Question: I have two tables in SQL Server 'GRV' and 'GIV' with these columns:
- -
Query is as follows:
'''
select
GRV.ProductID, GRV.ProductName, GRV.Unit, GRV.ReceivedQTY,
GIV.ProductID, GIV.ProductName, GIV.Unit, GIV.Quantity
from
GRV
full outer join
GIV on GRV.ProductID = GIV.ProductID
'''
This is what I am getting:

The problem is the rows of red font are not actually in my 'GIV' table. What I want is only actual data of table should combine as it is. 'GRV' on right side and 'GIV' on left side without even rows indicating 'null'.
Is there any option available? The reason I need this to create a stock ledger Crystal Report where I can show all transactions of received and issue quantity date wise and generate closing balance in the end. Please help me in this regard.
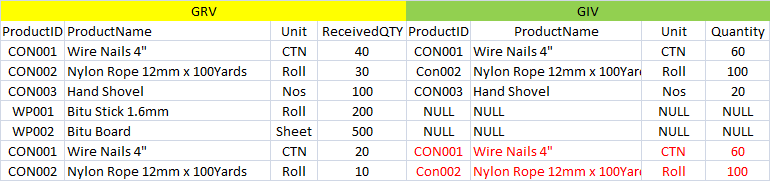
Answer: Your question is missing a clear "expected result".
Here are some options that might help you.
'''
create table ItemIssued
(
ProductId nvarchar(5),
Quantity int
);
insert into ItemIssued (ProductId, Quantity) values
('P0001', 100),
('P0002', 50),
('P0004', 1);
create table ItemReceived
(
ProductId nvarchar(5),
Quantity int
);
insert into ItemReceived (ProductId, Quantity) values
('P0002', 55),
('P0003', 200);
'''
With 'null'.
'''
select i.ProductId as ProductId,
i.Quantity as Quantity,
r.ProductId as ProductId,
r.Quantity as Quantity
from ItemIssued i
full join ItemReceived r
on r.ProductId = i.ProductId;
'''
Without 'null'.
'''
select coalesce(i.ProductId,'') as ProductId,
coalesce(convert(nvarchar(5), i.Quantity),'') as Quantity,
coalesce(r.ProductId,'') as ProductId,
coalesce(convert(nvarchar(5), r.Quantity),'') as Quantity
from ItemIssued i
full join ItemReceived r
on r.ProductId = i.ProductId;
'''
Tables next to each other.
'''
with ctei as
(
select row_number() over(order by i.ProductId) as RowNum,
i.ProductId,
i.Quantity
from ItemIssued i
),
cter as
(
select row_number() over(order by r.ProductId) as RowNum,
r.ProductId,
r.Quantity
from ItemReceived r
)
select ctei.ProductId,
ctei.Quantity,
cter.ProductId,
cter.Quantity
from ctei
full join cter
on cter.RowNum = ctei.RowNum;
'''
All products with quantities.
'''
with cte as
(
select i.ProductId
from ItemIssued i
union
select r.ProductId
from ItemReceived r
)
select c.ProductId,
i.Quantity,
r.Quantity
from cte c
left join ItemIssued i
on i.ProductId = c.ProductId
left join ItemReceived r
on r.ProductId = c.ProductId;
'''
In the same order as the solutions.

<URL> to see it in action.